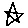
Label: star